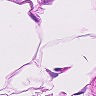
Metastatic tissue present: no